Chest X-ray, AP view. Patient: 35 years old, sex M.
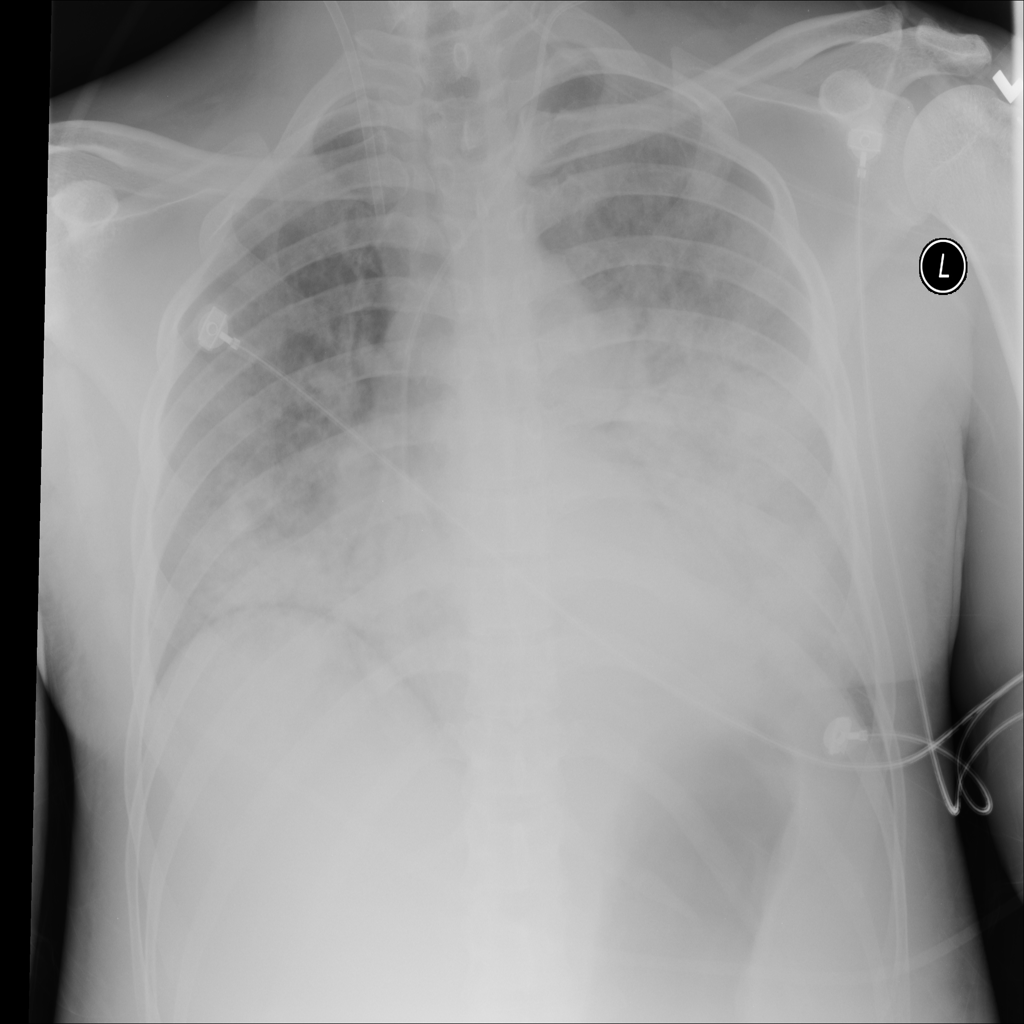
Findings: Consolidation, Infiltration